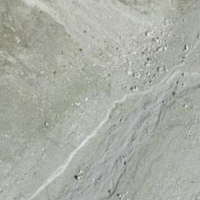
EUNIS habitat code: 48
Species observed at this site:
Ranunculus glacialis